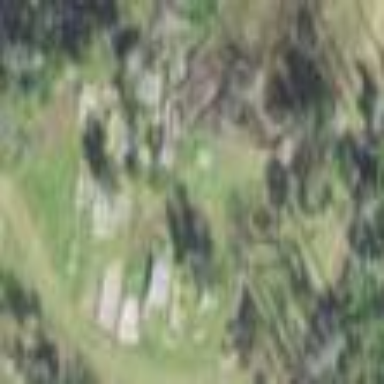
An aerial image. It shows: Cemetery.